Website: home-depot
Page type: review-order
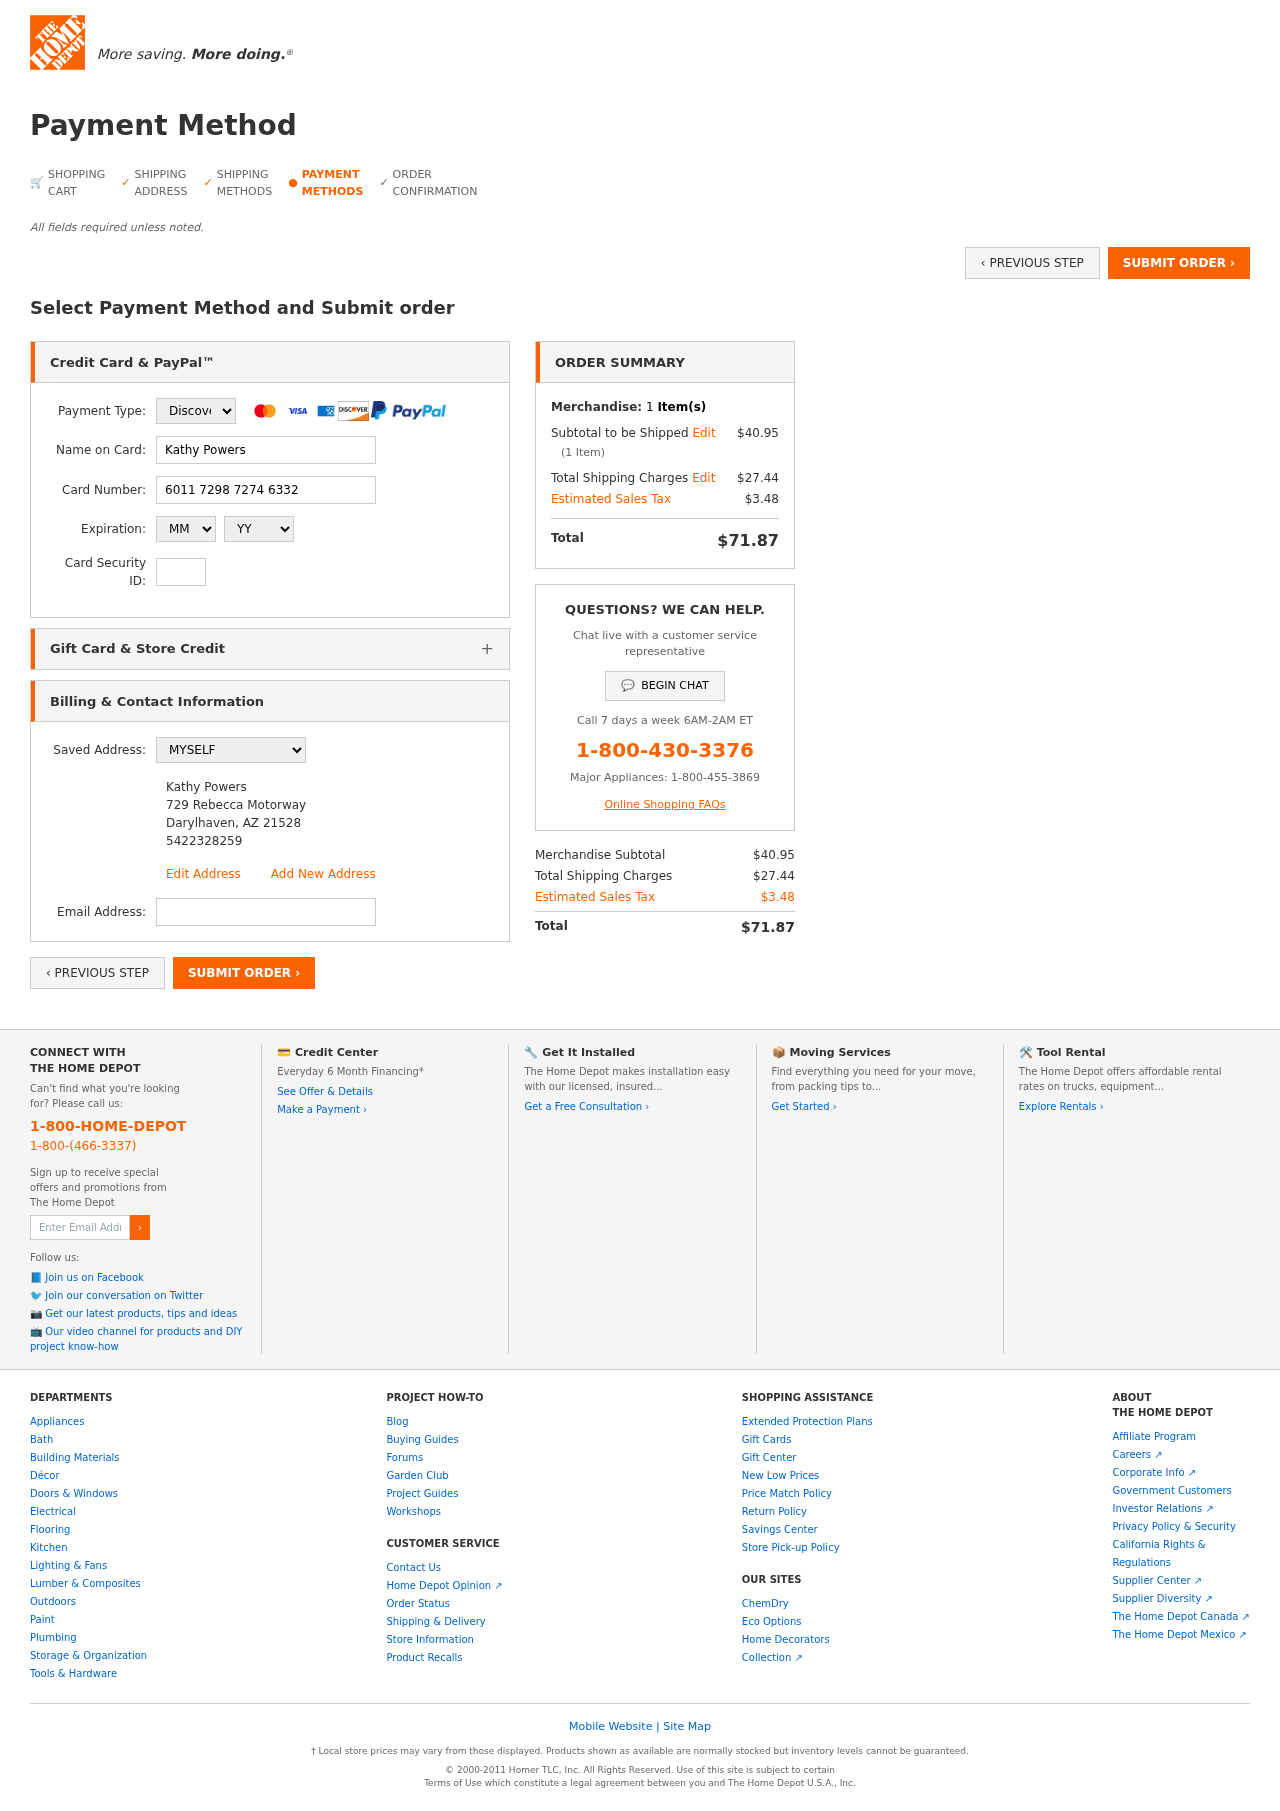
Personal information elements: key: PII_CARD_CVV
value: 308
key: PII_CARD_EXPIRY_MONTH
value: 04
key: PII_CARD_EXPIRY_YEAR
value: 30
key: PII_CARD_NUMBER
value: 6011 7298 7274 6332
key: PII_CARD_TYPE
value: Discover
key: PII_EMAIL
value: kathypowers@gmail.com
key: PII_FULLNAME
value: Kathy Powers
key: PII_FULLNAME2
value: Kathy Powers
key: PII_STREET2
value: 729 Rebecca Motorway
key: PII_CITY2
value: Darylhaven
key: PII_STATE_ABBR2
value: AZ
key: PII_POSTCODE2
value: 21528
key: PII_PHONE2
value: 5422328259
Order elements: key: ORDER_NUM_ITEMS
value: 1
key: ORDER_SUBTOTAL
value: $40.95
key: ORDER_NUM_ITEMS2
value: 1
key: ORDER_SHIPPING_COST
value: $27.44
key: ORDER_TAX
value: $3.48
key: ORDER_TOTAL
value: $71.87
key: ORDER_SUBTOTAL2
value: $40.95
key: ORDER_SHIPPING_COST2
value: $27.44
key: ORDER_TAX2
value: $3.48
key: ORDER_TOTAL2
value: $71.87